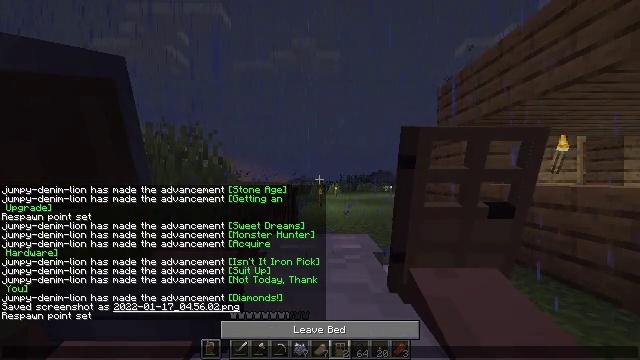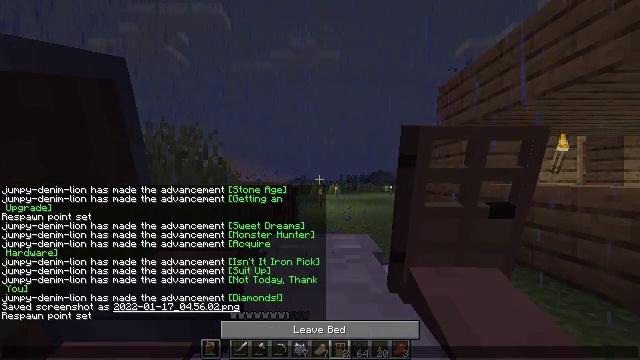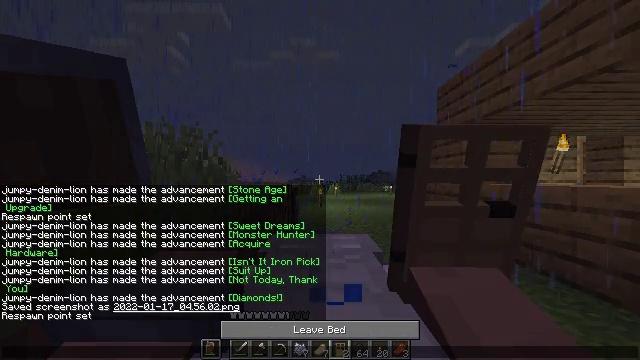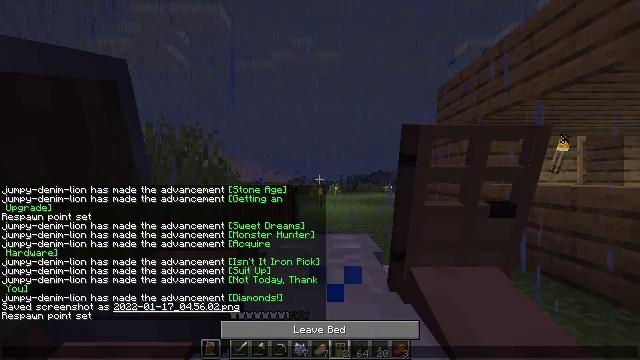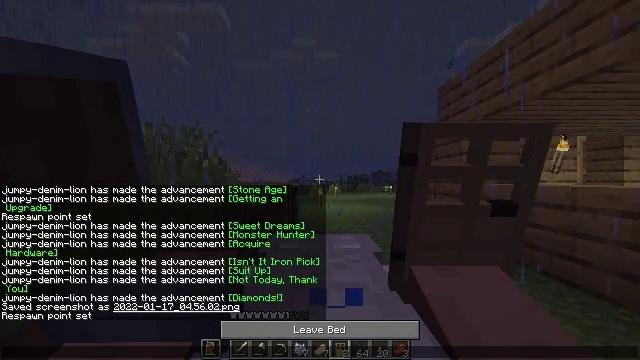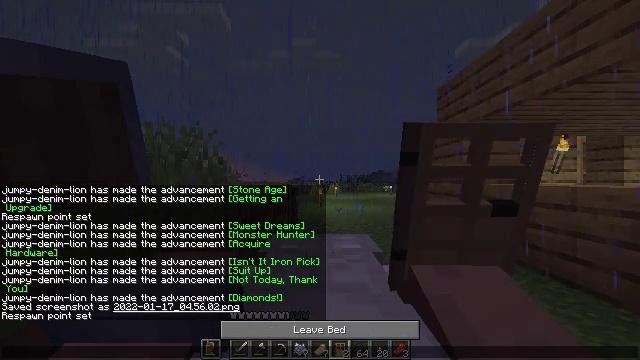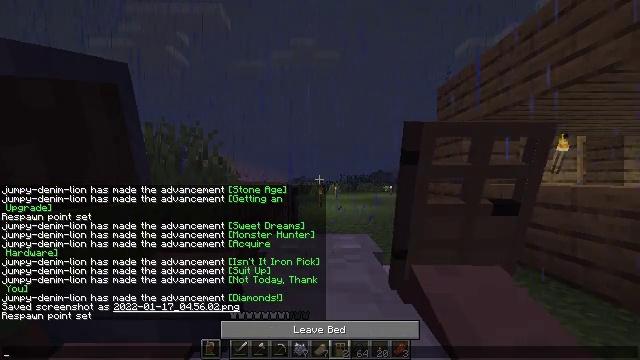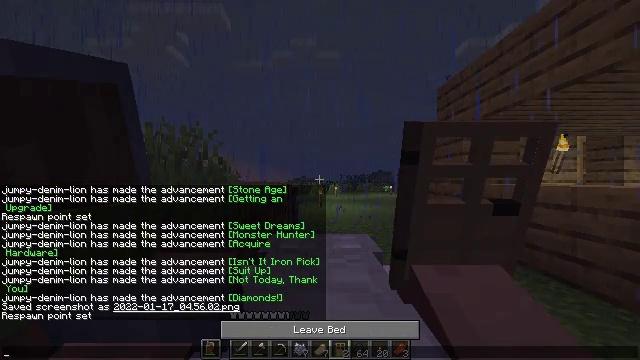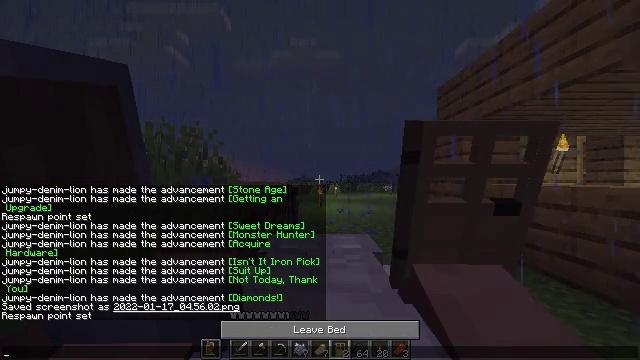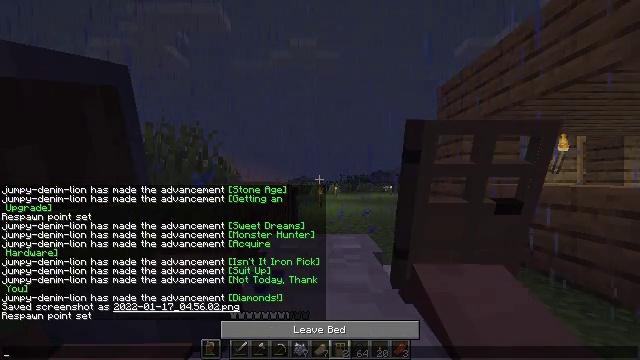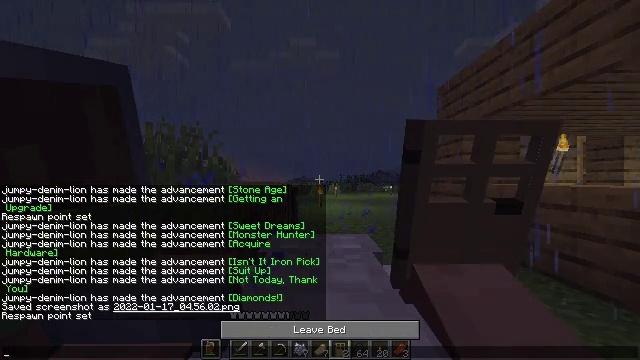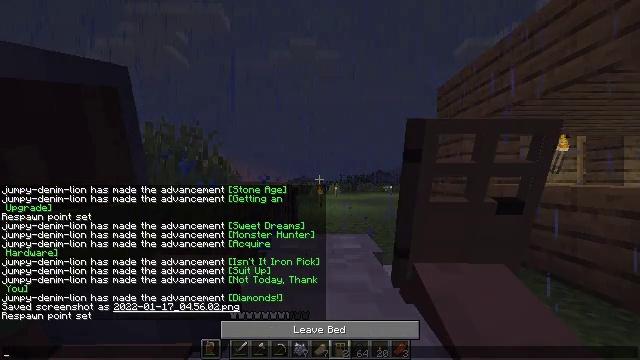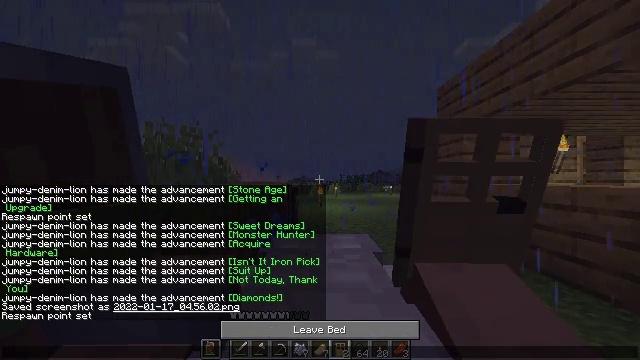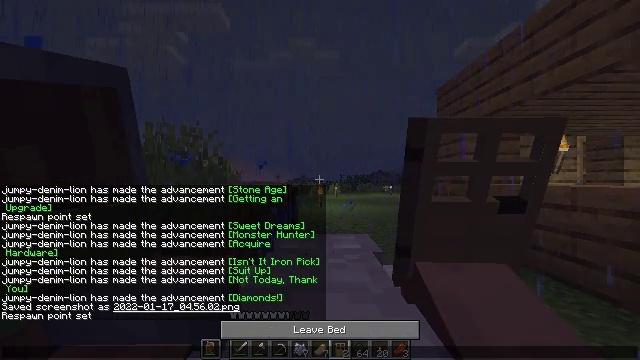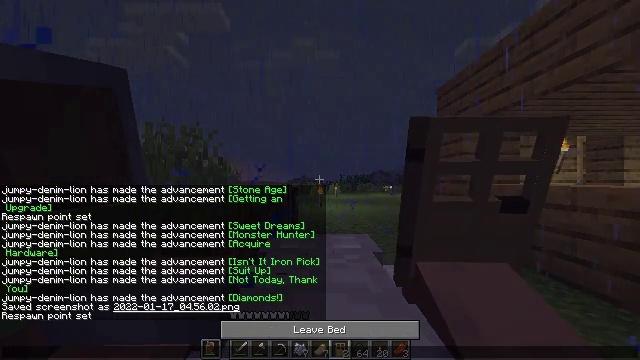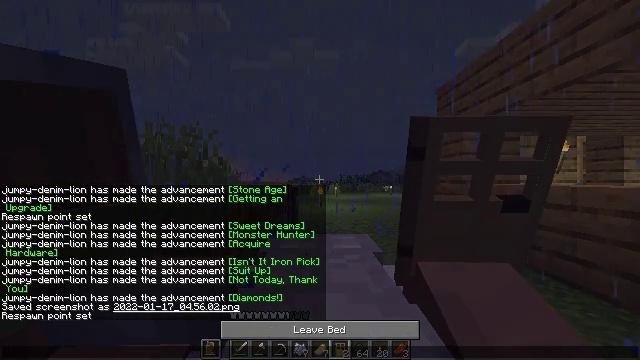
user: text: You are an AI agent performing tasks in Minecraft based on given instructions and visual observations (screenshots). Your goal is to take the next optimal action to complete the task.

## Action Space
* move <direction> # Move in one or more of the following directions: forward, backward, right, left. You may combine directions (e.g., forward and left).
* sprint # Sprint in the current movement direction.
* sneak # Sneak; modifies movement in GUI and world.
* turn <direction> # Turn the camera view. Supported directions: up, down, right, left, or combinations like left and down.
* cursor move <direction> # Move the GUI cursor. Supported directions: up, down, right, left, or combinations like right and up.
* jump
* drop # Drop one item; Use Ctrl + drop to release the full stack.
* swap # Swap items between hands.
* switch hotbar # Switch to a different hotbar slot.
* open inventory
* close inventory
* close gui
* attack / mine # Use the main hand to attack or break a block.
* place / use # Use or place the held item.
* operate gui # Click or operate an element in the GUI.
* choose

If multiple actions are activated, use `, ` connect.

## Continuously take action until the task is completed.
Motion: motion action
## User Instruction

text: Attack the ground to gather sand.
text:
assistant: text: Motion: no_op
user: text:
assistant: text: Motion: no_op
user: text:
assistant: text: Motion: no_op
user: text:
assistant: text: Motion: no_op
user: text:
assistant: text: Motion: no_op
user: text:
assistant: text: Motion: no_op
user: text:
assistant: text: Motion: no_op
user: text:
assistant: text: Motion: no_op
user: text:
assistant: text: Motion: no_op
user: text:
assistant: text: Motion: no_op
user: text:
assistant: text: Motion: no_op
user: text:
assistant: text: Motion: no_op
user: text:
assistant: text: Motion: no_op
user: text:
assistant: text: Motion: no_op
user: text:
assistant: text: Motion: no_op
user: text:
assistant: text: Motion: no_op
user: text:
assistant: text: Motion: no_op
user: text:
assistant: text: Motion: no_op
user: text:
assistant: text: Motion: no_op
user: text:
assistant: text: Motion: no_op
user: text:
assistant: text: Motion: no_op
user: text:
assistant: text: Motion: no_op
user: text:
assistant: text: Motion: no_op
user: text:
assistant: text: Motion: no_op
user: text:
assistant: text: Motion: no_op
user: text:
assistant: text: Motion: no_op
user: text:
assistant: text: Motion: no_op
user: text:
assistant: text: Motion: no_op
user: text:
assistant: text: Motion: no_op
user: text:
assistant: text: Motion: no_op